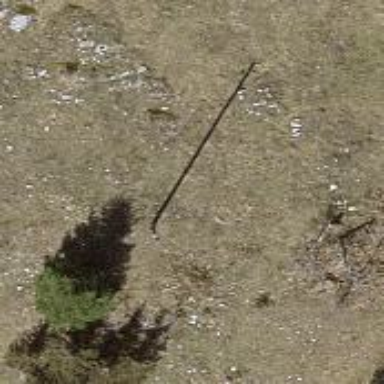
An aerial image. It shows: Power pole.